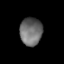
Tissue: lung
Cell type: Epithelial cells
Senescence score: 0.5507
Nuclear area (px): 609
Mean DAPI intensity: 108.03